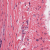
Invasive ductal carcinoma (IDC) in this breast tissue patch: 0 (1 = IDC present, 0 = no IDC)